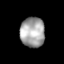
Tissue: lung
Cell type: Myeloid cells
Senescence score: 0.2111
Nuclear area (px): 723
Mean DAPI intensity: 164.279